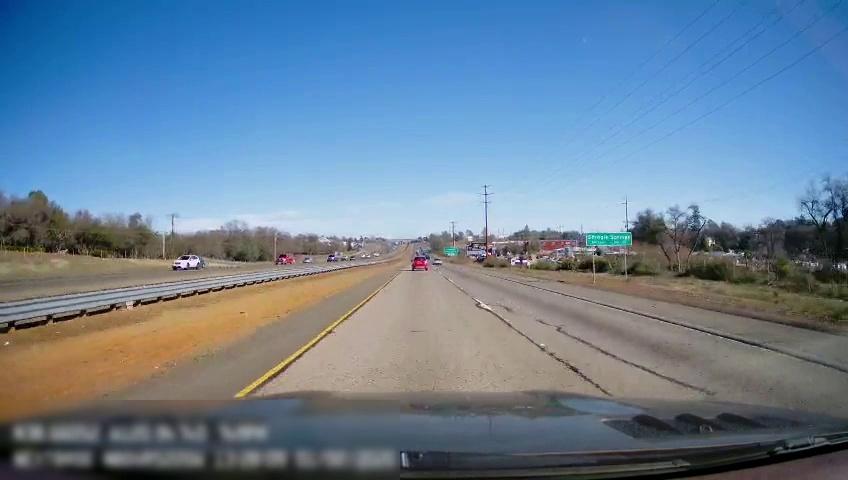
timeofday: Day
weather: Sunny
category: Drivable Space
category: Drivable Space
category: Vehicles | SUV
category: Vehicles | Car
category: Vehicles | Car
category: Vehicles | SUV
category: Vehicles | Truck
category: Vehicles | Truck
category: Lanes | Current Lane
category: Lanes | Current Lane
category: Lanes | Alternate Lane
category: Traffic | Signs
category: Traffic | Signs